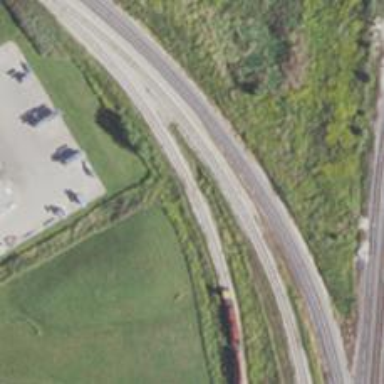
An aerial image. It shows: Railway spur service.